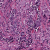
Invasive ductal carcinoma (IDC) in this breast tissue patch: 1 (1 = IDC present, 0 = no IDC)